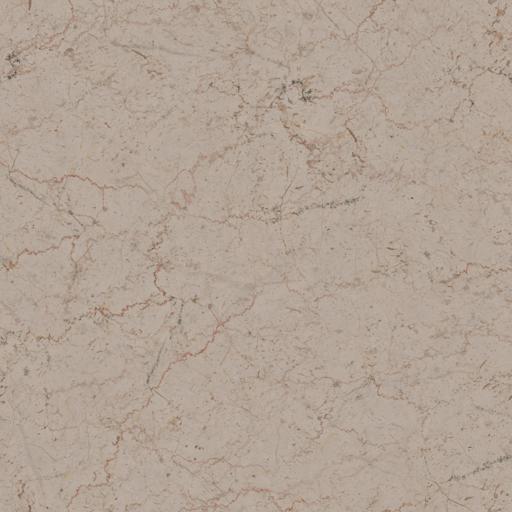
Tags: beige marble reflective shiny